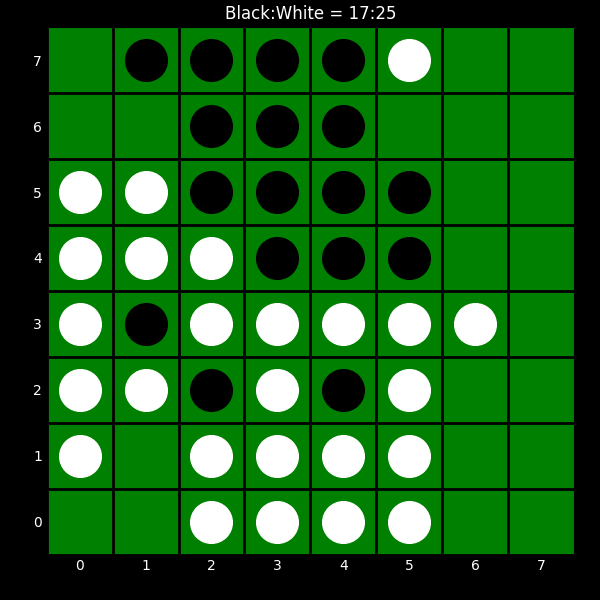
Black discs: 17
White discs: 25